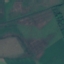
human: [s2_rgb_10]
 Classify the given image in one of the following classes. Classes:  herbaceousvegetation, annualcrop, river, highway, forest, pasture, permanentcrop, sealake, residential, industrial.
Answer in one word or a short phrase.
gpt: Pasture